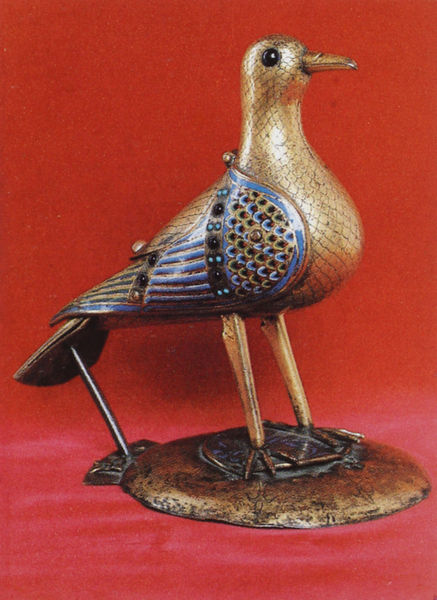
Titel: Hostientaube
Standort: Herkunftsort: Limoges (EU - F)
Institution: Salzburg, Dommuseum
Schlagwörter: blau, flügel, vogel, rot, tier, augen, federn, taube, hals, auge, figur, gold, edelsteine, perlen, skulptur, statue, beine, schwanz, schnabel, stab, metall, bronze, plastik, platte, stütze, dose, glitzer, edelstein, email, behälter, metal, statur, emaille, bornze